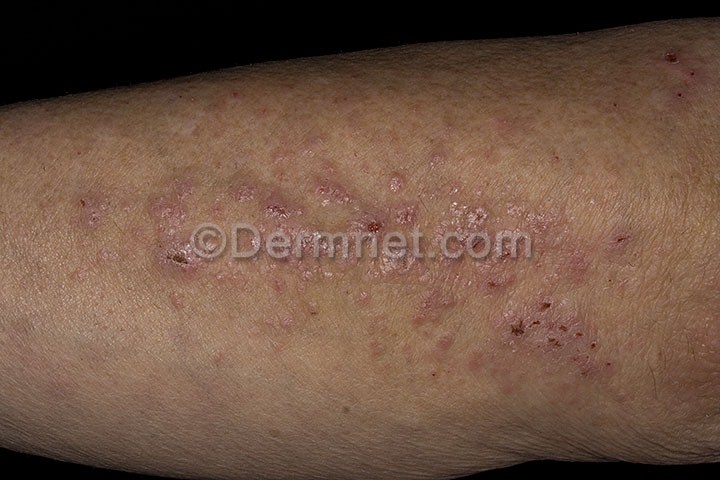
Disease: Atopic Dermatitis Photos